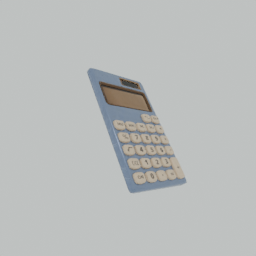
Label: electronics